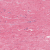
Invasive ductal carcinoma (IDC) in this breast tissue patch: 0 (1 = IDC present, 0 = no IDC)